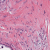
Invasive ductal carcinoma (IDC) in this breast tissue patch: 0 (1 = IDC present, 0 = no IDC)